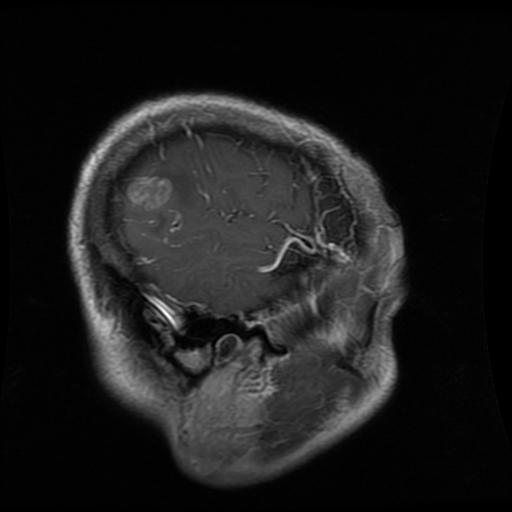
Label: glioma